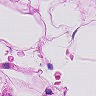
Metastatic tissue present: no